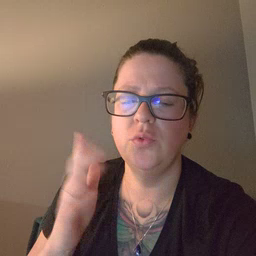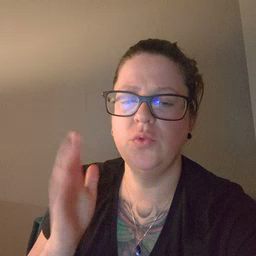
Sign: talk